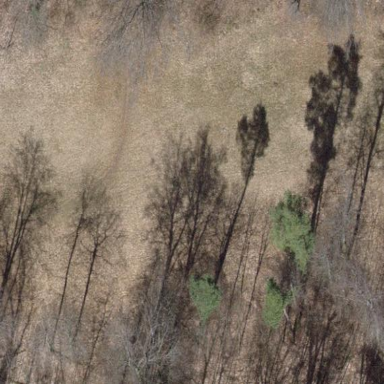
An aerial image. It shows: Beautiful meadow.